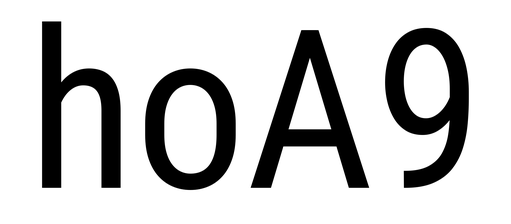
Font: Roboto_Condensed_Regular